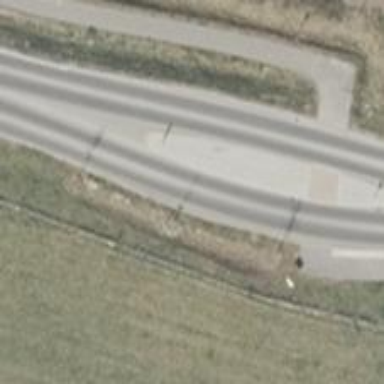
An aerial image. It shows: Secondary road with asphalt surface.